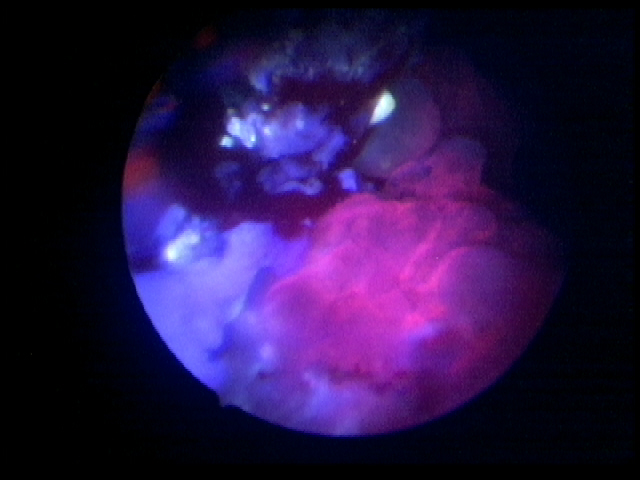
Modality: BLC
Class: Non-malignant
Subclass: BenignNOS
Lesion: L1
Morphology: Non-papillary
Bladder cancer association: No